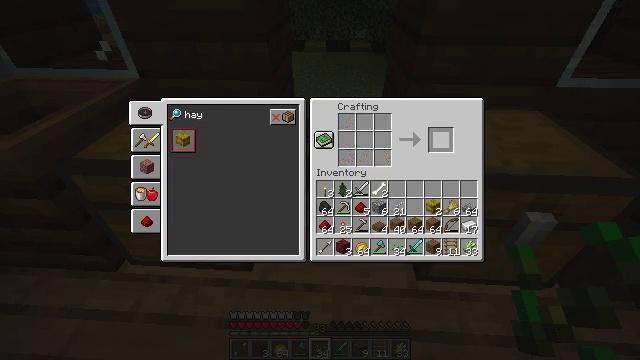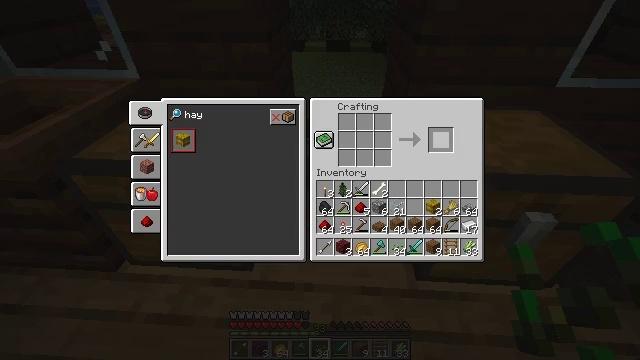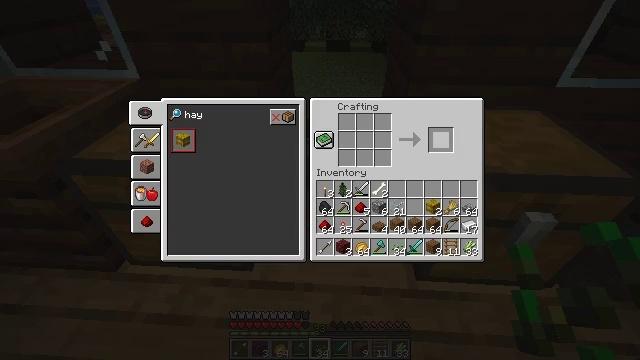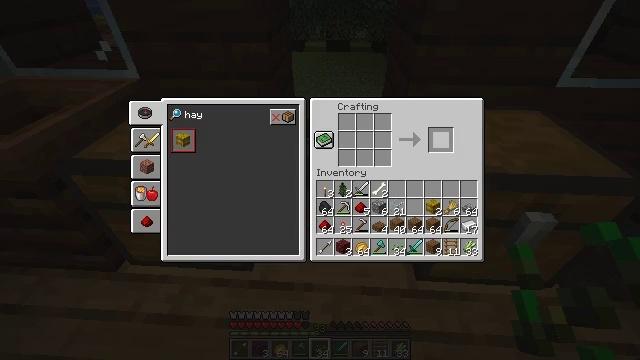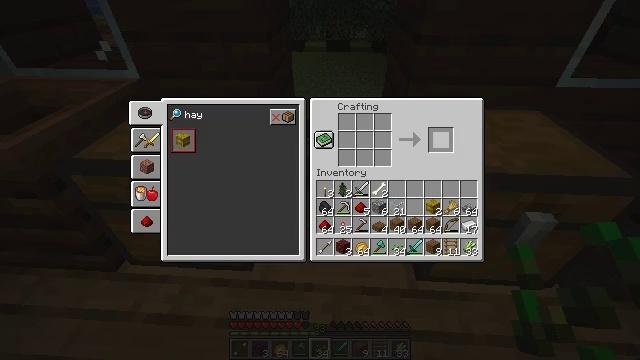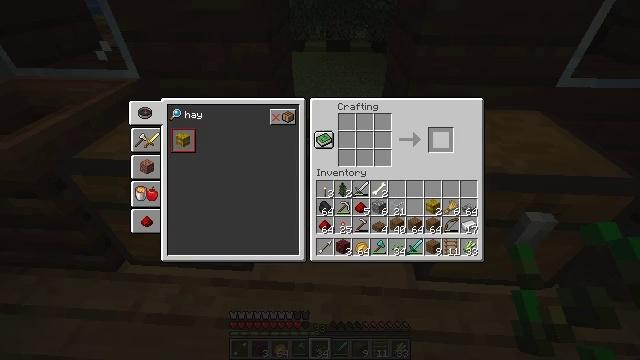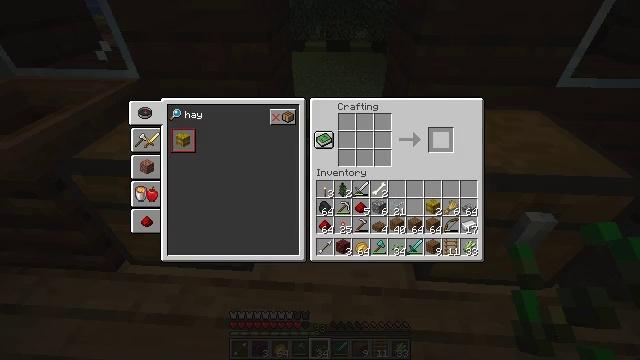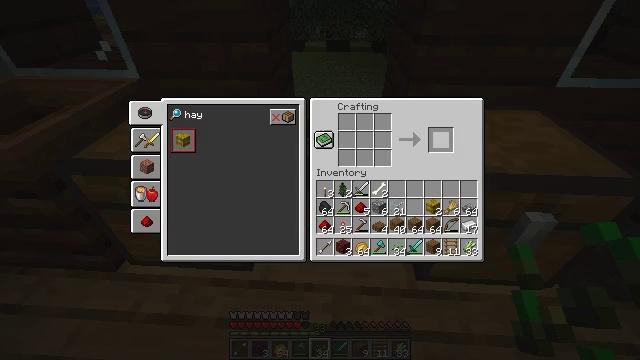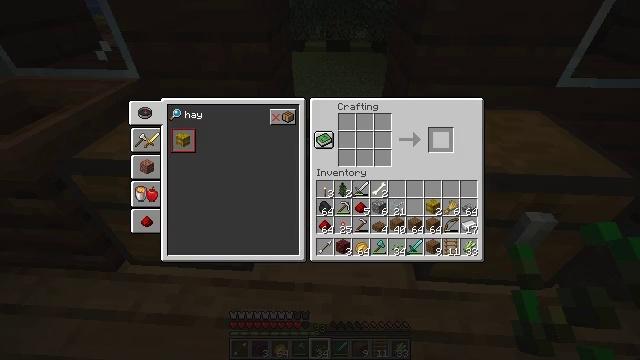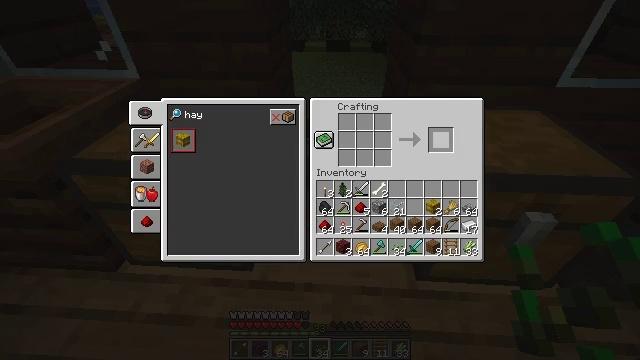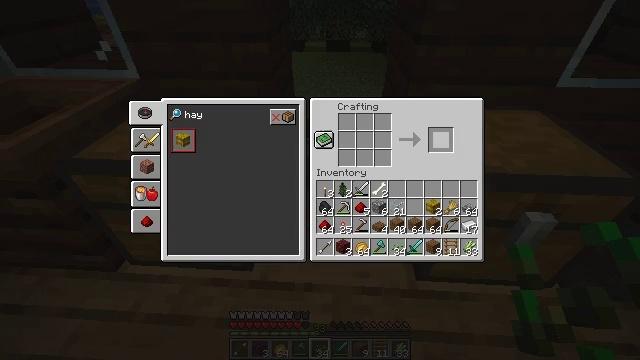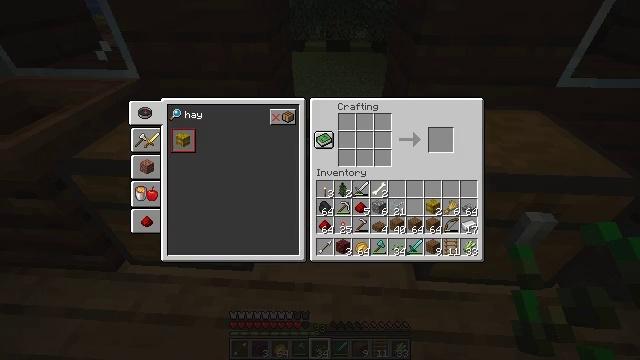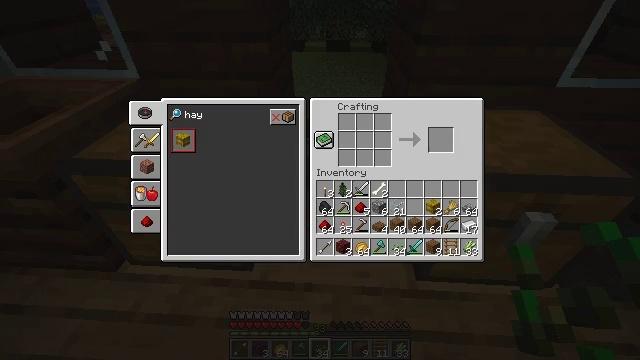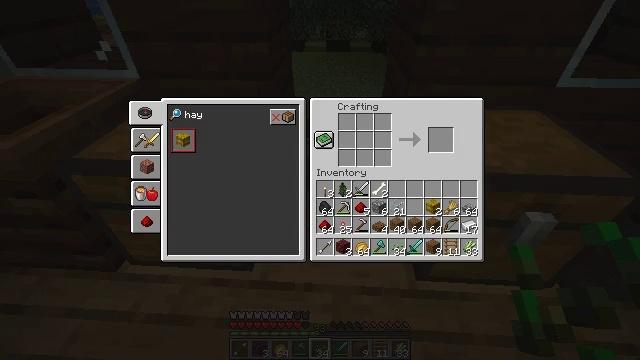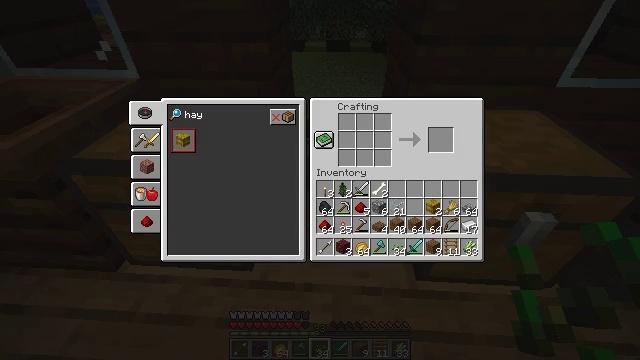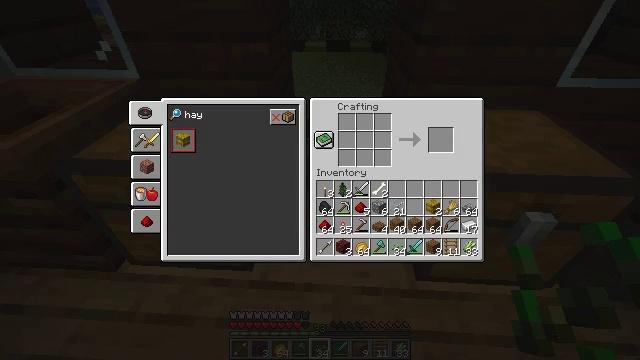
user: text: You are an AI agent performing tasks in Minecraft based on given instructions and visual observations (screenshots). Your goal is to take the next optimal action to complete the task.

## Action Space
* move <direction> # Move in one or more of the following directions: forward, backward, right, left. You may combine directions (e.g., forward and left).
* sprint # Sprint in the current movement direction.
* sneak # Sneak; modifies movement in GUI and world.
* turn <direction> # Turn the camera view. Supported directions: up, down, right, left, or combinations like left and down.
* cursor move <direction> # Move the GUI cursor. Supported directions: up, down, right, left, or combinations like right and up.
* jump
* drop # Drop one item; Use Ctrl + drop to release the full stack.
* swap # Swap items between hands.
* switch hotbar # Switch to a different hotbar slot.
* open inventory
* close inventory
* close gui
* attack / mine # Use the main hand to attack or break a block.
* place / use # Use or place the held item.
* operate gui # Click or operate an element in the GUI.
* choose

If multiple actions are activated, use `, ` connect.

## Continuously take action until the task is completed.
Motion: motion action
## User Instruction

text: Use the crafting grid to create a target.
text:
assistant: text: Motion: sneak, open gui
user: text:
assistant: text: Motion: sneak
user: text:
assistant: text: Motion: sneak
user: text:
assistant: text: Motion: sneak
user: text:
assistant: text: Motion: sneak
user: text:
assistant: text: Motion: sneak
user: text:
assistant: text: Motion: sneak
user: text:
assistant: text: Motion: sneak
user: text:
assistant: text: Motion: sneak
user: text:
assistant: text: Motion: sneak
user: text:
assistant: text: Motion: sneak
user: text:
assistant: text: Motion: no_op
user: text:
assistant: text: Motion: no_op
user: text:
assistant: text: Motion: no_op
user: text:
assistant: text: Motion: no_op
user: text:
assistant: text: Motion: no_op
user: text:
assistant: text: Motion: cursor move down
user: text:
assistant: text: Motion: cursor move down
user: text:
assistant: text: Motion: cursor move down
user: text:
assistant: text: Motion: cursor move down
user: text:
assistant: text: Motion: no_op
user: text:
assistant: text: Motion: no_op
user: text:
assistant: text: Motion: no_op
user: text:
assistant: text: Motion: no_op
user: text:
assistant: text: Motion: no_op
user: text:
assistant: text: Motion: no_op
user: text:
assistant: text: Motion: no_op
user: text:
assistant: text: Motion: no_op
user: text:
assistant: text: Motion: no_op
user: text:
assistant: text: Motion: no_op